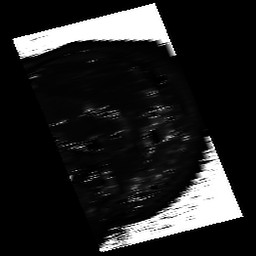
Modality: T2map
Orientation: sagittal
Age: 38
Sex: male
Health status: ill